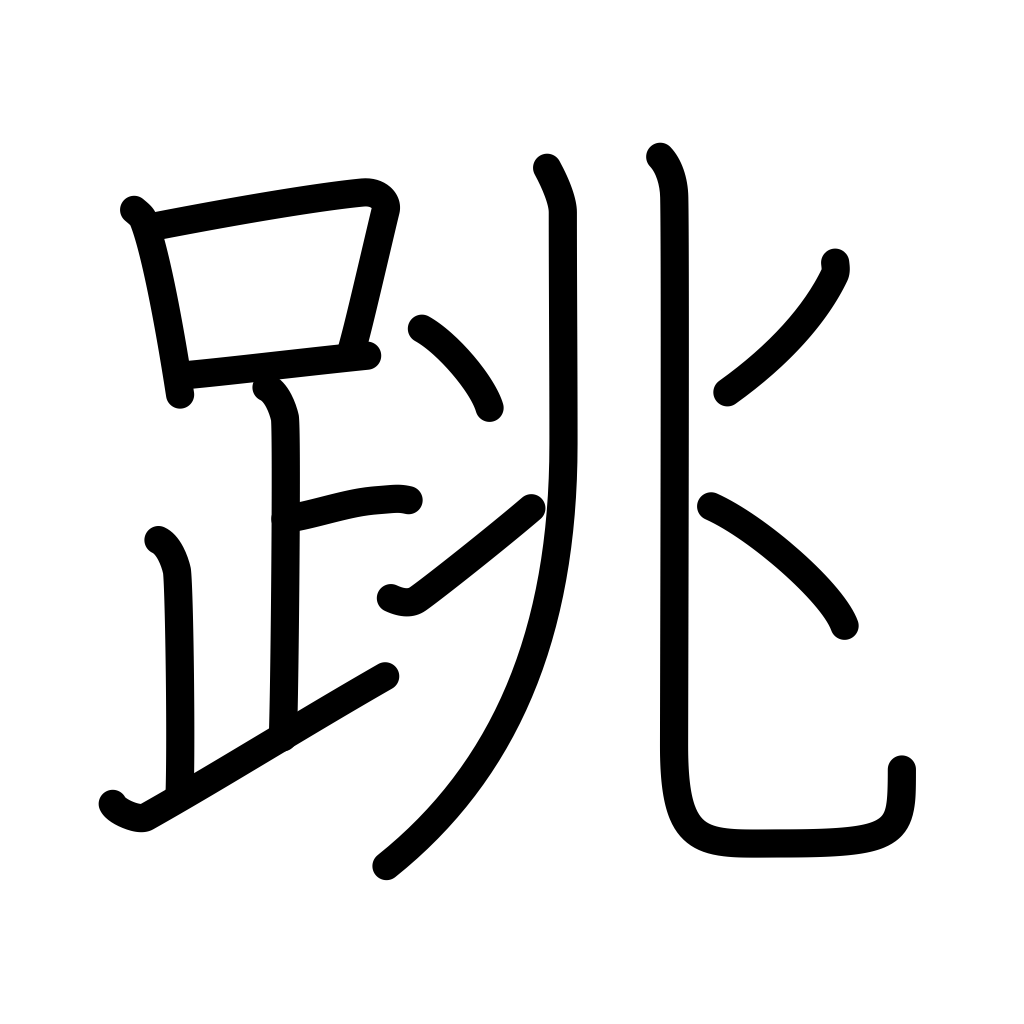
Meaning: hop, leap up, spring, jerk, prance, buck, splash, sputter, snap